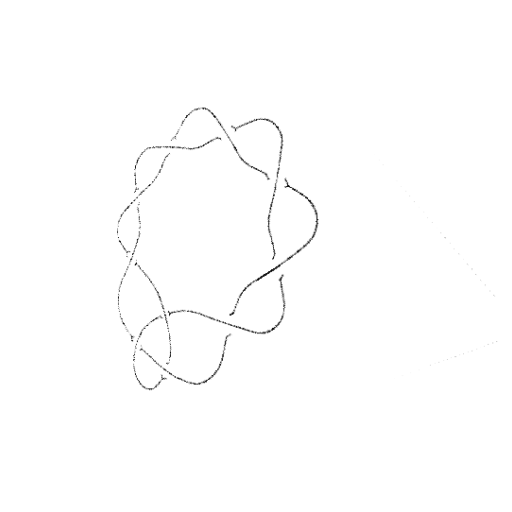
Crossing number: 10